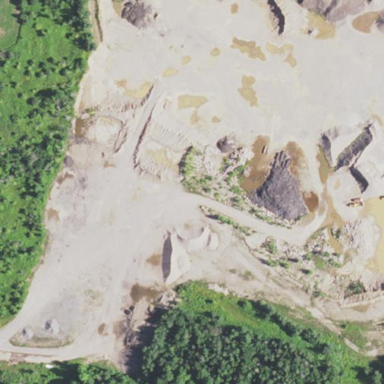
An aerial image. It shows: Quarry area.